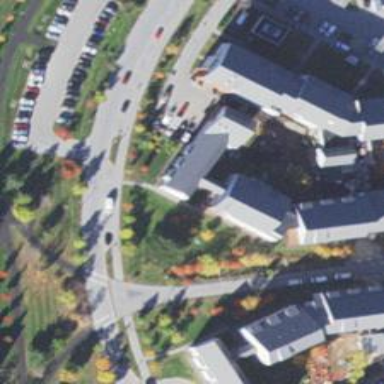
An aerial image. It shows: Dormitory building.